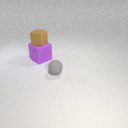
large purple rubber cube to the left of small gray rubber sphere